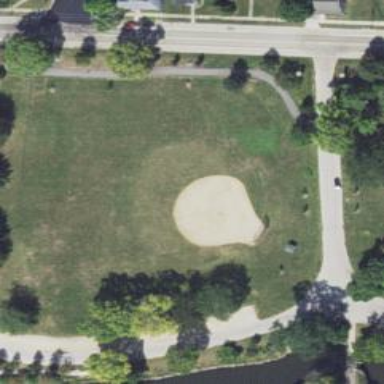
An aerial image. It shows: Baseball pitch for leisure land.